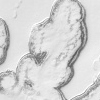
Atmospheric dust classification: not_dusty